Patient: sex F, age 33
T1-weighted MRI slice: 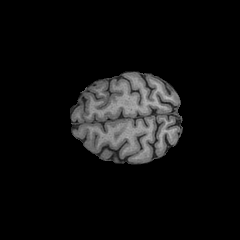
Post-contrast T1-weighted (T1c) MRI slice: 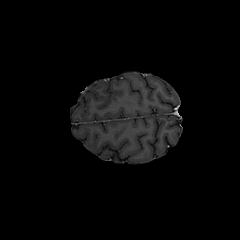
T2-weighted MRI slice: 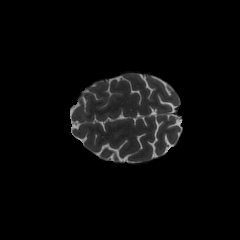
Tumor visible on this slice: no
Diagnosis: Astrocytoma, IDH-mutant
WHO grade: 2